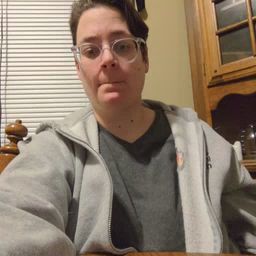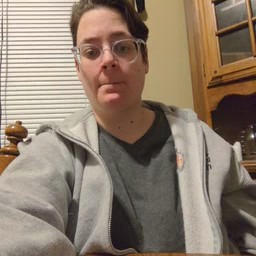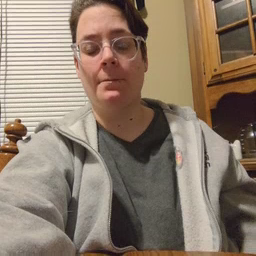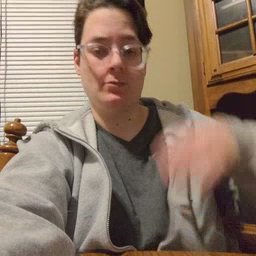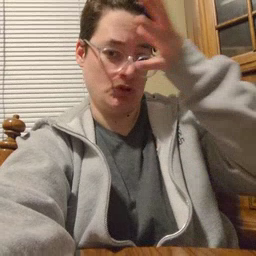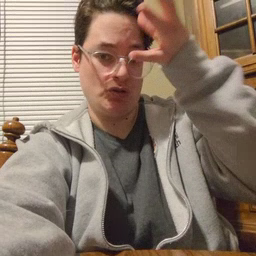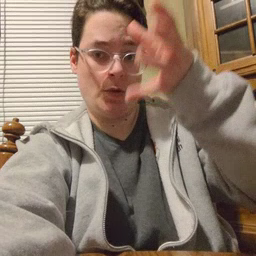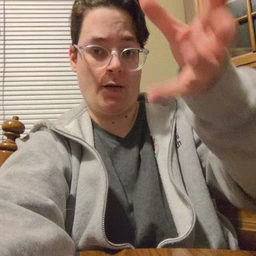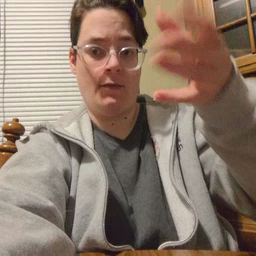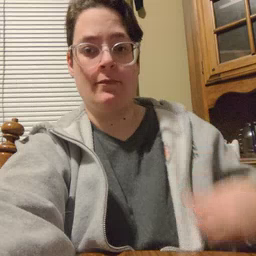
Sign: grandpa